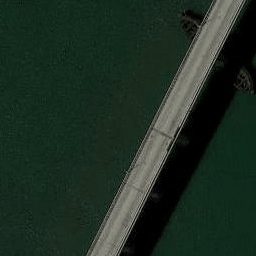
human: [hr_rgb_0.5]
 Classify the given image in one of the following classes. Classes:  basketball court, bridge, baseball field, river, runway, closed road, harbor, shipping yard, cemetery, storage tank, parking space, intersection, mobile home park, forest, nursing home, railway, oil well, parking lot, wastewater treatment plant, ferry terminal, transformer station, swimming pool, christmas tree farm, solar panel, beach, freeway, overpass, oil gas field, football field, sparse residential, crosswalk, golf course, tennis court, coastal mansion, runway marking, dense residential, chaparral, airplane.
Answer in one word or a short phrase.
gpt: bridge